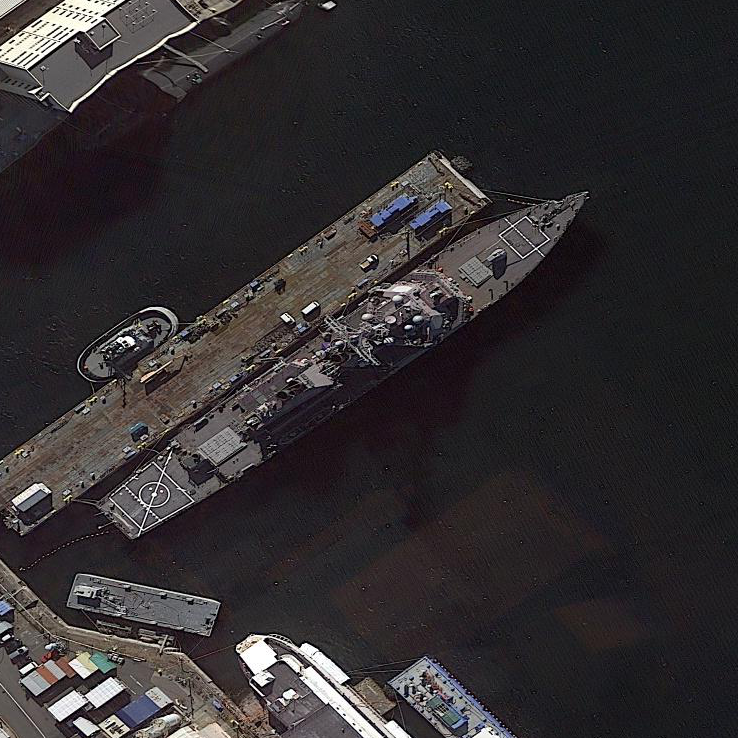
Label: destroyer